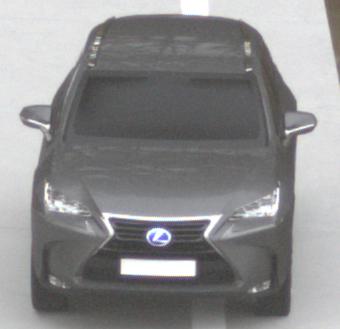
Make: Lexus
Model: NX 300h
Detailed model: NX (AZ1)
Model produced from: 2017/11
Model produced until: 2018/08
Doors: 5
Color: gray
Road condition: dry road
Daytime: morning or afternoon
Contrast: low contrast